Question:
This is what i want to draw. It has
- - -
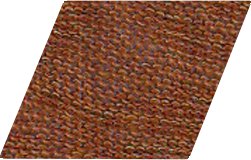
Answer: Programatically, this is how i achieved my goal in the end:
'''
Path path = new Path();
path.moveTo(coord0X, coord0Y);
path.lineTo(coord1X, coord1Y);
path.lineTo(coord2X, coord2Y);
path.lineTo(coord3X, coord3Y);
path.lineTo(coord0X, coord0Y);
ShapeDrawable shapeDrawable = new ShapeDrawable(new PathShape(path, dx, dy));
shapeDrawable.setBounds(x, y, x+dx, y+dy);
shapeDrawable.getPaint().setStyle(Paint.Style.FILL);
Shader fillShader = new BitmapShader(myTextureBitmap, Shader.TileMode.REPEAT, Shader.TileMode.REPEAT);
shapeDrawable.getPaint().setShader(fillShader);
'''
I now get a parallelogram drawn with my texture BMP.
To add a ColorFilter:
'''
shapeDrawable.setColorFilter(myColorFilter);
'''